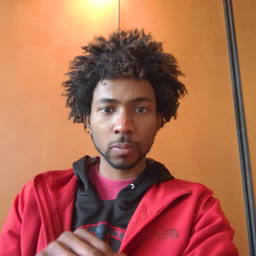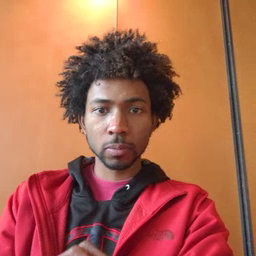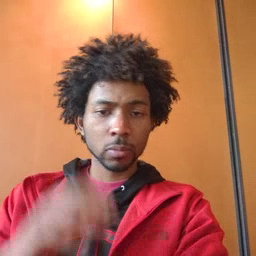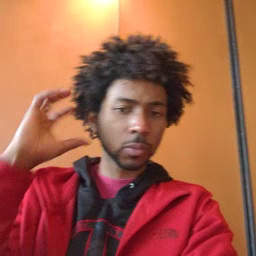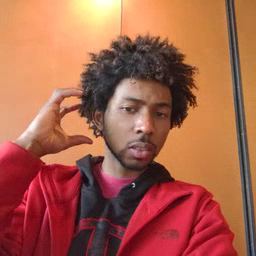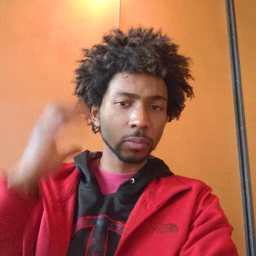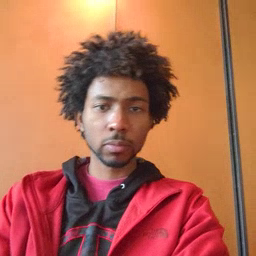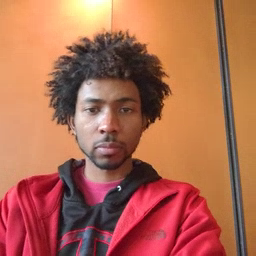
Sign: radio